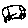
Label: car